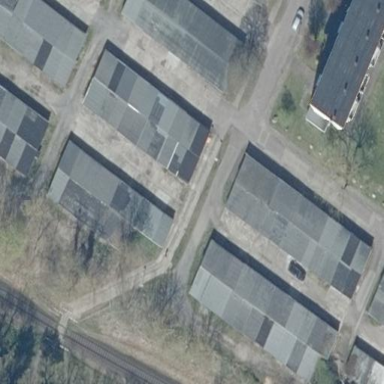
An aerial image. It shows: Group of garages.